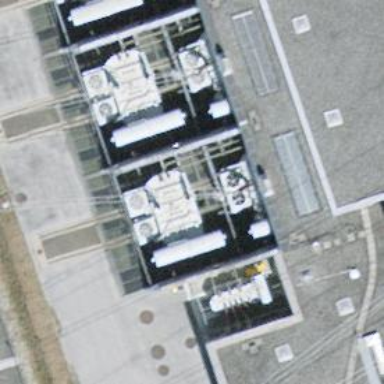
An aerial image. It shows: Outdoor transformer.